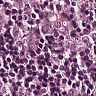
Metastatic tissue present: yes